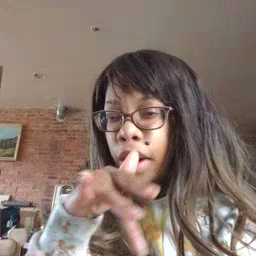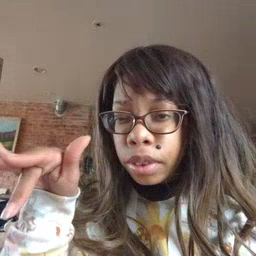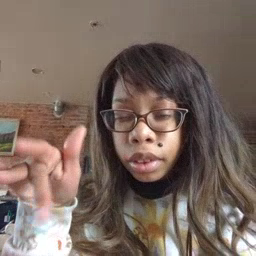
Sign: empty